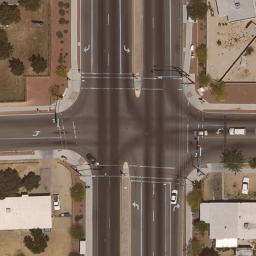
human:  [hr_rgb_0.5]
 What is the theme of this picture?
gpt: intersection

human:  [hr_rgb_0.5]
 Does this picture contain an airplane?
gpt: no

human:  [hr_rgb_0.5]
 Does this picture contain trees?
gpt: yes

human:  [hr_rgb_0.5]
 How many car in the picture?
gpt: six

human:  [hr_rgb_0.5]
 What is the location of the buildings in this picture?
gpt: bottom